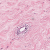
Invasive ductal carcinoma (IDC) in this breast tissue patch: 0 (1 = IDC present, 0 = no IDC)